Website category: phone
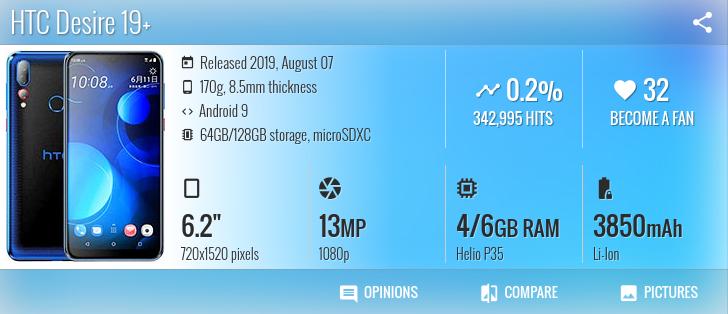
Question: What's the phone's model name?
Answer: HTC Desire 19+

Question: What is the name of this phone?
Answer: HTC Desire 19+

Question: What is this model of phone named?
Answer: HTC Desire 19+

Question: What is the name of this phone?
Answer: HTC Desire 19+

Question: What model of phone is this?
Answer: HTC Desire 19+

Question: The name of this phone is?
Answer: HTC Desire 19+

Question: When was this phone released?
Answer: Released 2019, August 07

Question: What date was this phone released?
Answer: Released 2019, August 07

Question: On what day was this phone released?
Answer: Released 2019, August 07

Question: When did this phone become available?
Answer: Released 2019, August 07

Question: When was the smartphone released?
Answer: Released 2019, August 07

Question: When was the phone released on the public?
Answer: Released 2019, August 07

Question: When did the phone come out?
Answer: Released 2019, August 07

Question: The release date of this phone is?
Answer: Released 2019, August 07

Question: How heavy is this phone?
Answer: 170g

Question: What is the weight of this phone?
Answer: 170g

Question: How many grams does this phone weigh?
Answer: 170g

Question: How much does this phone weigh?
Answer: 170g

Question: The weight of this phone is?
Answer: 170g

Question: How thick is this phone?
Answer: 8.5mm thickness

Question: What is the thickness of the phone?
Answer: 8.5mm thickness

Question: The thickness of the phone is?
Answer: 8.5mm thickness

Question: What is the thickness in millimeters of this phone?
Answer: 8.5mm thickness

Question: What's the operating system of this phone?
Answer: Android 9

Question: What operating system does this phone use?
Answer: Android 9

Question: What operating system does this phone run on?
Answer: Android 9

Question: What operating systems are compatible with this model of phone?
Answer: Android 9

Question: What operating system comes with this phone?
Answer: Android 9

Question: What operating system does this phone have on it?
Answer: Android 9

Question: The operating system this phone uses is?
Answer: Android 9

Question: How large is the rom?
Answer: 64GB/128GB storage

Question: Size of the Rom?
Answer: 64GB/128GB storage

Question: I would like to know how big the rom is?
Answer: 64GB/128GB storage

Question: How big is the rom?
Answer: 64GB/128GB storage

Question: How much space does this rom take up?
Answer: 64GB/128GB storage

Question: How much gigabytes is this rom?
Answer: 64GB/128GB storage

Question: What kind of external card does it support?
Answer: microSDXC

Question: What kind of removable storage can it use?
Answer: microSDXC

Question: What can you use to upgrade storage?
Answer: microSDXC

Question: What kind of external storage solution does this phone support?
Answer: microSDXC

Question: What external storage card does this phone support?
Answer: microSDXC

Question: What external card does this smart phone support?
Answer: microSDXC

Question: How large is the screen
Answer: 6.2"

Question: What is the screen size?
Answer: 6.2"

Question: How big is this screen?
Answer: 6.2"

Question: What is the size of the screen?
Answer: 6.2"

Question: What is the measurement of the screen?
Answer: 6.2"

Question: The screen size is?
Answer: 6.2"

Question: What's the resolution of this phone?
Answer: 720x1520 pixels

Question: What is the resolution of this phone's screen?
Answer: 720x1520 pixels

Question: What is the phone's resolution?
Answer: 720x1520 pixels

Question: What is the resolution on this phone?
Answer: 720x1520 pixels

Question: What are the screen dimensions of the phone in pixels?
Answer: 720x1520 pixels

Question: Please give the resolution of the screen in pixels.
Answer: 720x1520 pixels

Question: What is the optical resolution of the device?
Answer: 720x1520 pixels

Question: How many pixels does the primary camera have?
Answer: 13 MP

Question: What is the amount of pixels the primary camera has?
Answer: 13 MP

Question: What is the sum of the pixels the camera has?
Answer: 13 MP

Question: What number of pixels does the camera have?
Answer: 13 MP

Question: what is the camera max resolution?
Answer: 13 MP

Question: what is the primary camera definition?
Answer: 13 MP

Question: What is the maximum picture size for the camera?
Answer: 13 MP

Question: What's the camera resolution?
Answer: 1080p

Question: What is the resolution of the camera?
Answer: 1080p